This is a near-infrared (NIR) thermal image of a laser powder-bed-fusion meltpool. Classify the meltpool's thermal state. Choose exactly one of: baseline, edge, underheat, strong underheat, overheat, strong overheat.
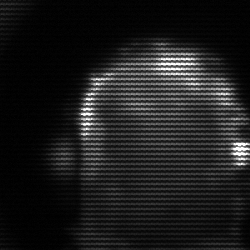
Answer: baseline